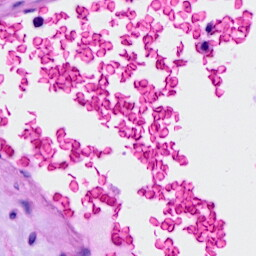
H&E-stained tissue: Ovarian